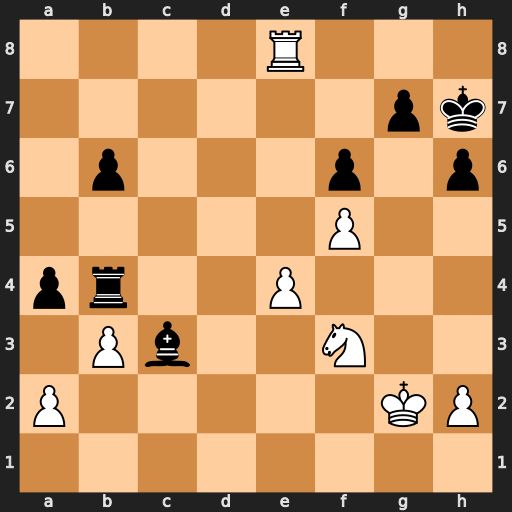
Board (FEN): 4R3/6pk/1p3p1p/5P2/pr2P3/1Pb2N2/P5KP/8
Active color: w
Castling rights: -
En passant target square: -
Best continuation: Nh4 Rxe4 Rxe4